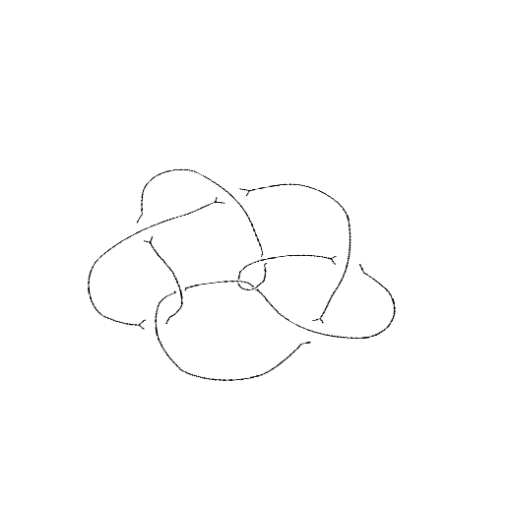
Crossing number: 9